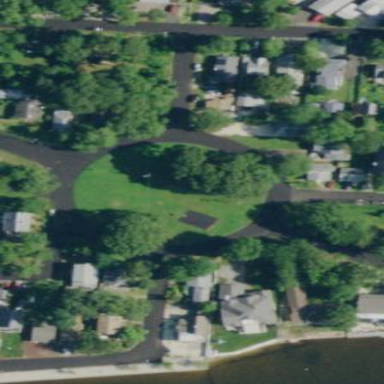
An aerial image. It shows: Circular junction on residential road.